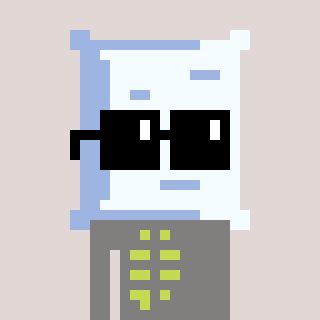
a pixel art character with square black sunglasses, a pillow-shaped head and a bluegrey-colored body on a warm background